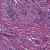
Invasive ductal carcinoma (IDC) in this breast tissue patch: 1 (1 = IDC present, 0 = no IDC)